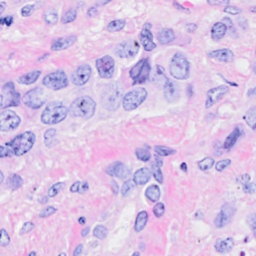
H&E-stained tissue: Breast